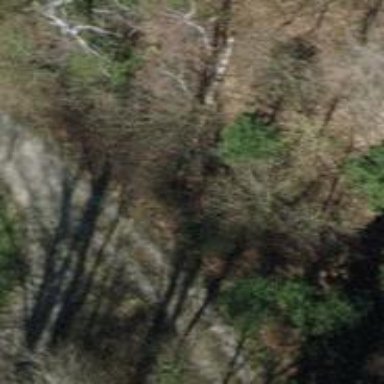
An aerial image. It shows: Pebblestone track with grade2 quality.